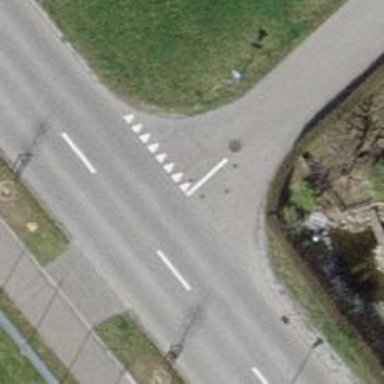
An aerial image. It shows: Road with "give way" sign.